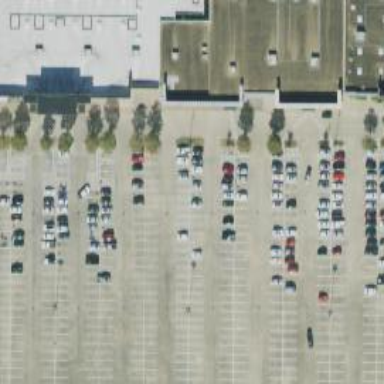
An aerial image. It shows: Parking space.